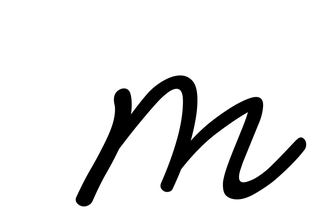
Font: MeowScript-Regular